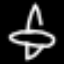
Label: airplane